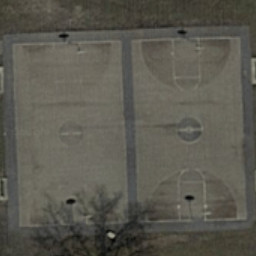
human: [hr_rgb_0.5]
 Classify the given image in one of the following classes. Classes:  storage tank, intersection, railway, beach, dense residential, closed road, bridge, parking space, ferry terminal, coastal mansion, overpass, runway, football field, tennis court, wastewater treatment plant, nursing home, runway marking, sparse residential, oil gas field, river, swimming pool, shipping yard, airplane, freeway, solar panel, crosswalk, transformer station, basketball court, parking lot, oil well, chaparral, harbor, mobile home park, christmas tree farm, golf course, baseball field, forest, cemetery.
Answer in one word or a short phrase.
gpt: basketball court